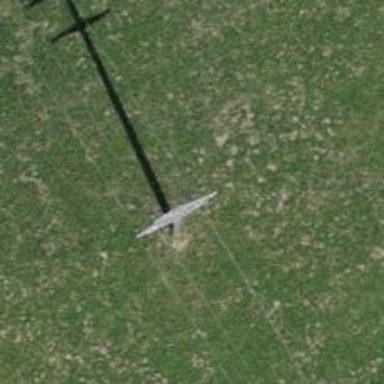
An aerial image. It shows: Power pole.